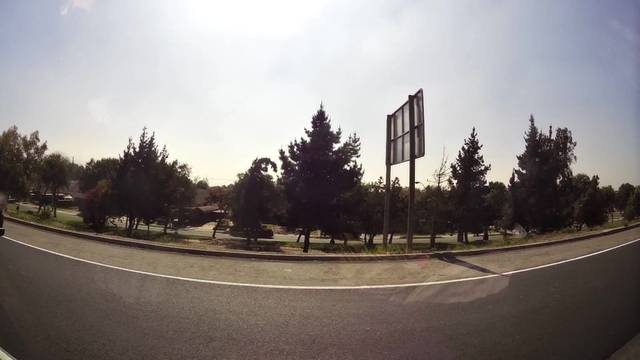
Region: Chile
Coordinates: -33.493, -70.767